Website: apple
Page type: billing-address
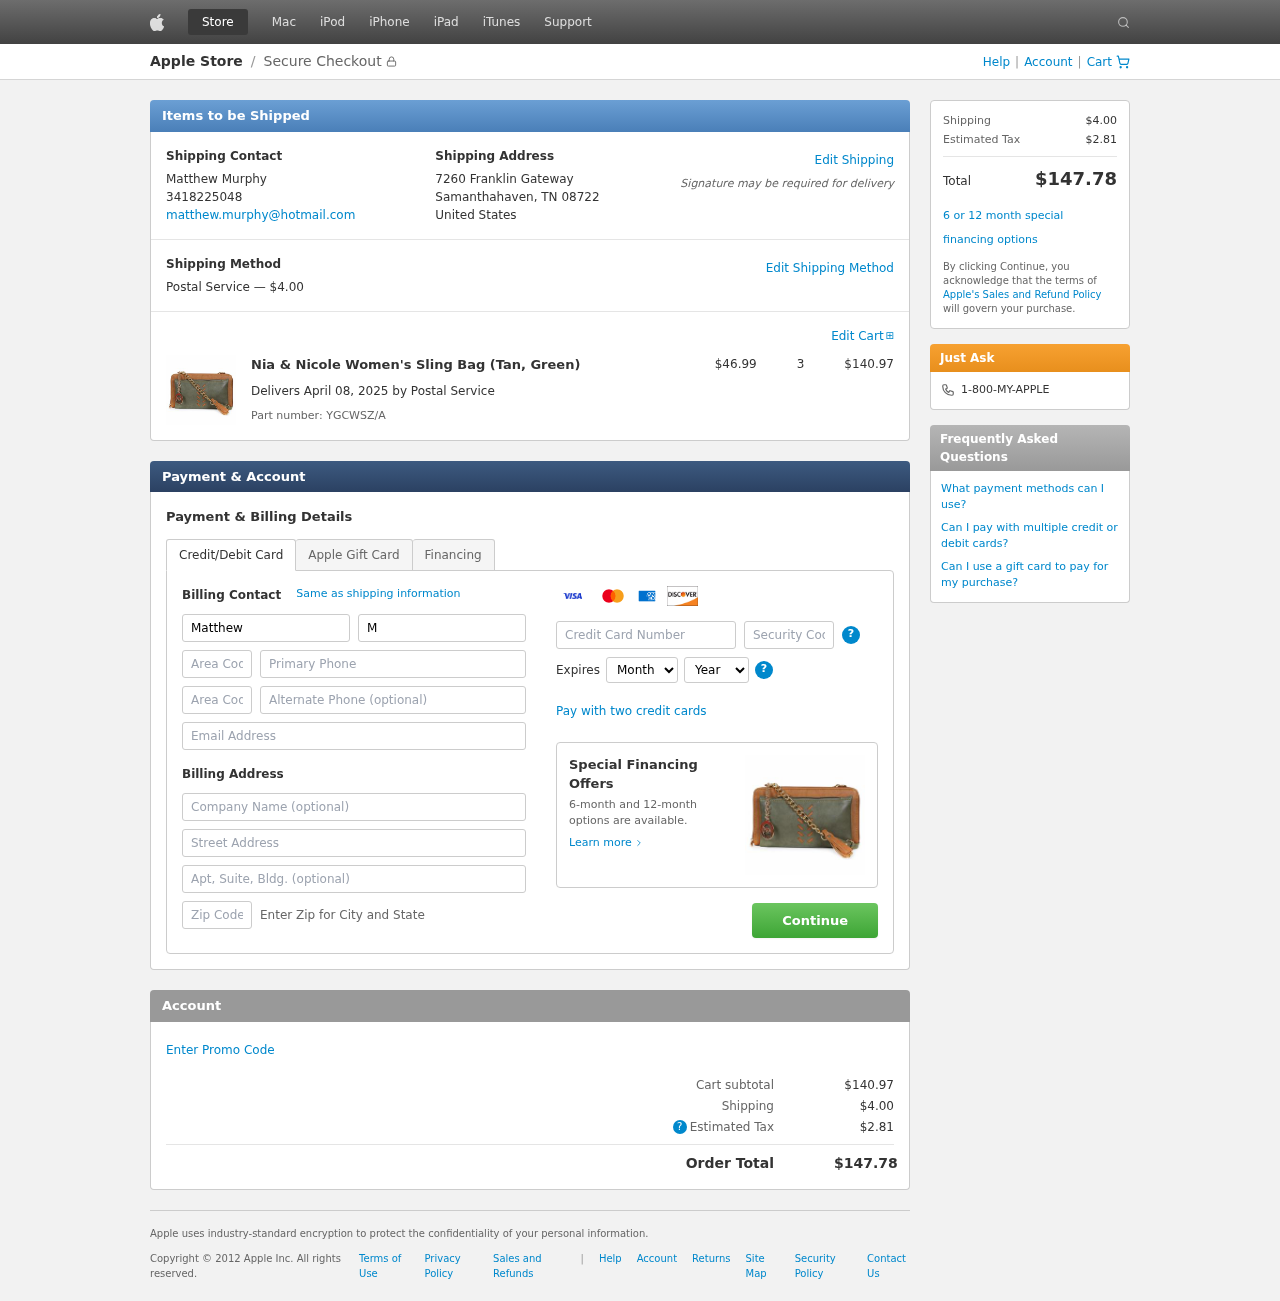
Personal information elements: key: PII_CARD_CVV
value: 483
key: PII_CARD_EXPIRY_MONTH
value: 04
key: PII_CARD_EXPIRY_YEAR
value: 30
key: PII_CARD_NUMBER
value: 6011 4183 2139 6408
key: PII_CITY_STATE_ZIP
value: Samanthahaven, TN 08722
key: PII_COMPANY
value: Love-Flores
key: PII_COUNTRY
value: United States
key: PII_EMAIL
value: matthew.murphy@hotmail.com
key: PII_FIRSTNAME
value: Matthew
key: PII_FULLNAME
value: Matthew Murphy
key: PII_LASTNAME
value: Murphy
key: PII_PHONE
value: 3418225048
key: PII_PHONE_ALT
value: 3535448781
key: PII_PHONE_ALT_AREA
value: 353
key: PII_PHONE_AREA
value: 341
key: PII_POSTCODE2
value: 45605
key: PII_STREET
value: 7260 Franklin Gateway
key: PII_STREET2
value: Suite 250
Product elements: key: PRODUCT1_NAME
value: Nia & Nicole Women's Sling Bag (Tan, Green)
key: PRODUCT1_PRICE
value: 46.99
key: PRODUCT1_QUANTITY
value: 3
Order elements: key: ORDER_SHIPPING_COST
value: $4.00
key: ORDER_SUBTOTAL
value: $140.97
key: ORDER_DELIVERY_DATE
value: April 08, 2025
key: ORDER_PART_NUMBER
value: YGCWSZ/A
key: ORDER_TAX
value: $2.81
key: ORDER_TOTAL
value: $147.78